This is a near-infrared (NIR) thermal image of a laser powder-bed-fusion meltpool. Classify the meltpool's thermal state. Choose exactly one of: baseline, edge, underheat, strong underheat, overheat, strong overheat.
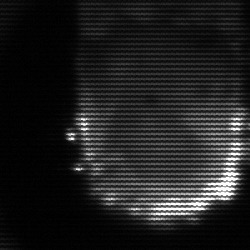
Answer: baseline